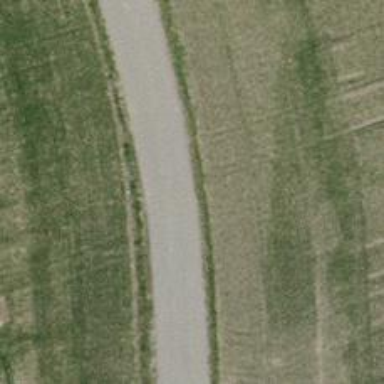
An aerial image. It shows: Paved track with grade 2 quality surface.